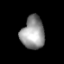
Tissue: lung
Cell type: Endothelial cells
Senescence score: 0.5802
Nuclear area (px): 742
Mean DAPI intensity: 149.565